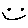
Label: smiley face